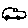
Label: car